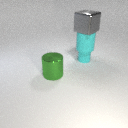
large gray metal cube above large cyan rubber cylinder